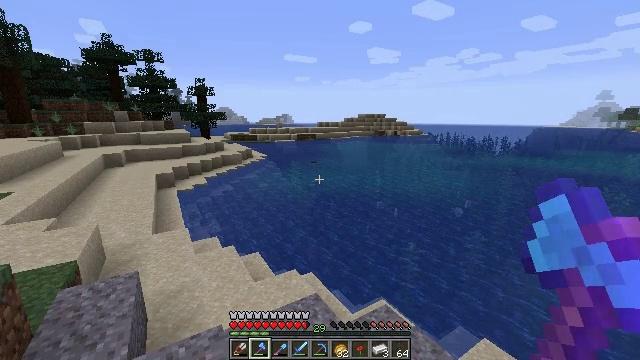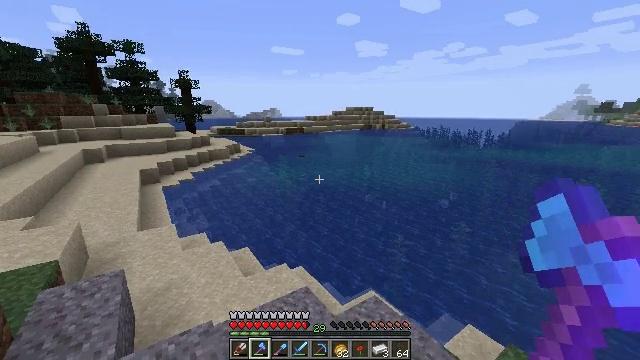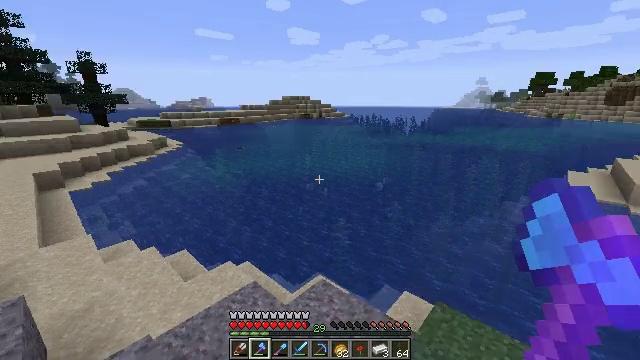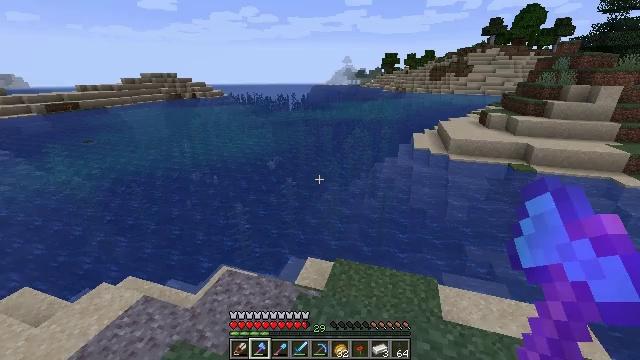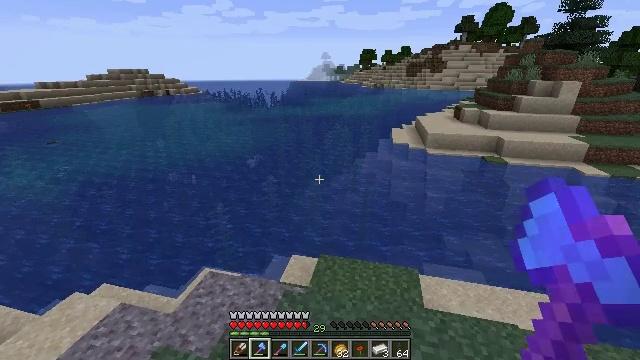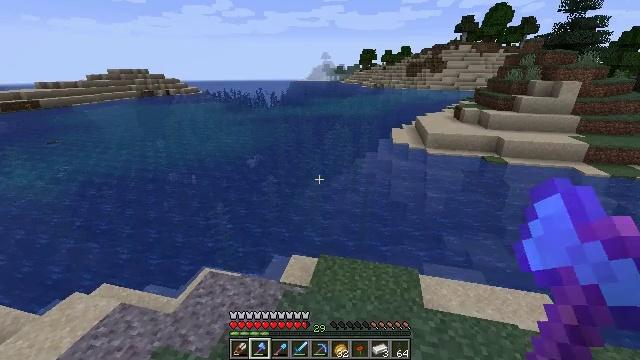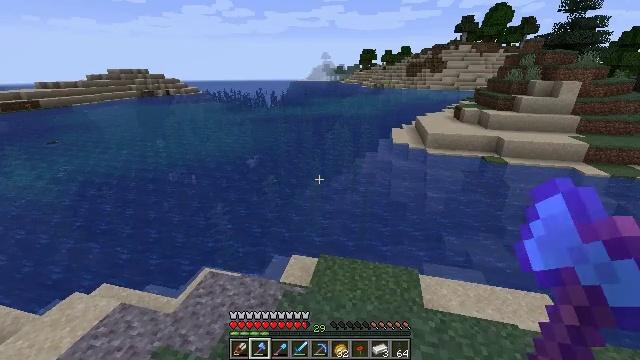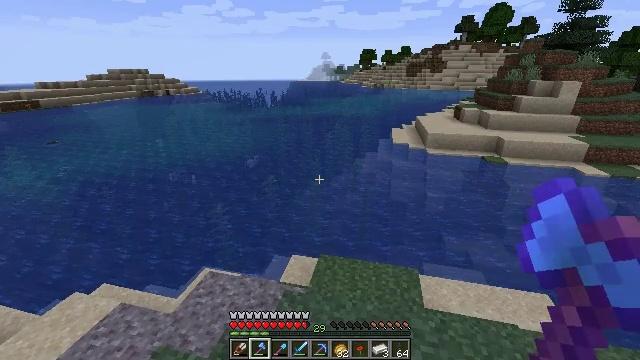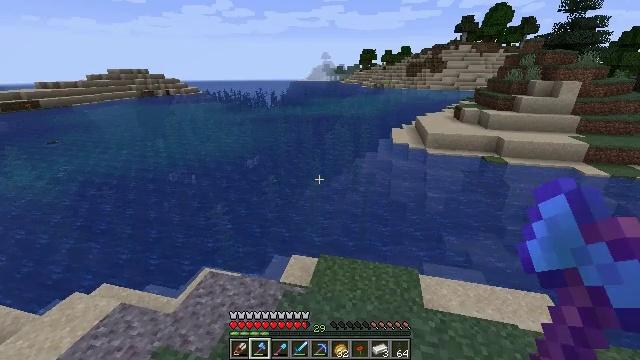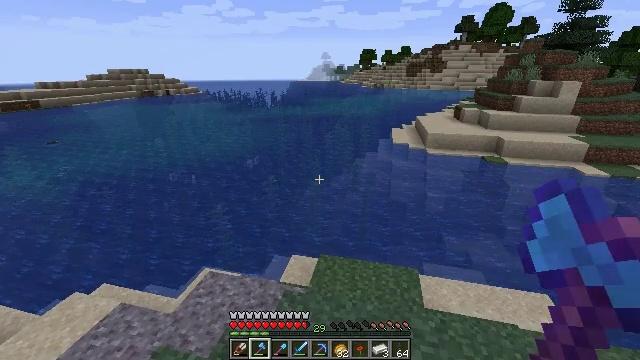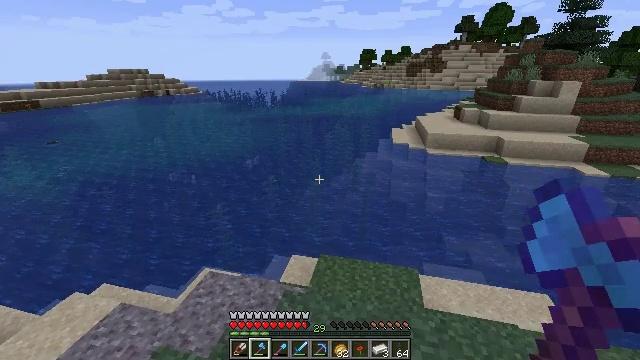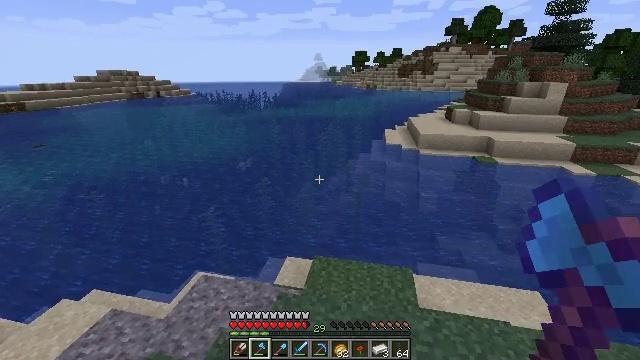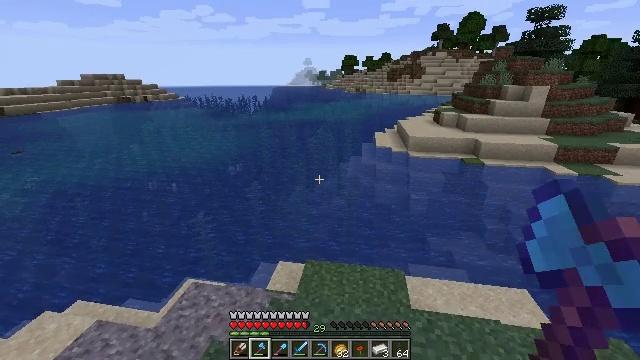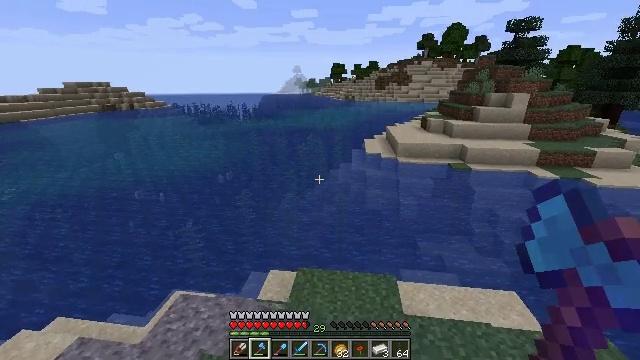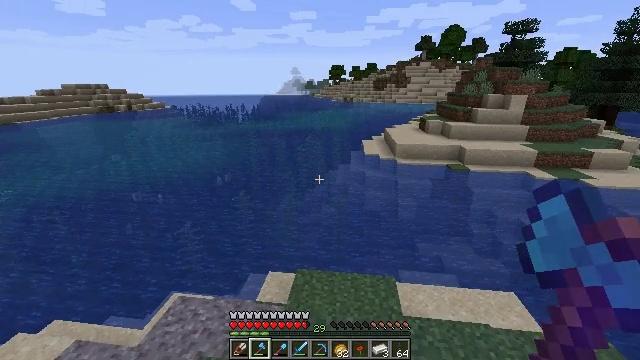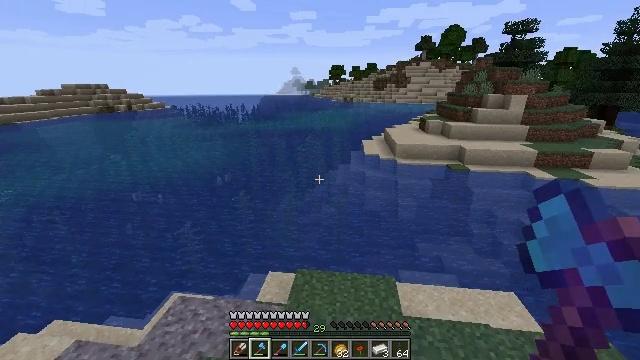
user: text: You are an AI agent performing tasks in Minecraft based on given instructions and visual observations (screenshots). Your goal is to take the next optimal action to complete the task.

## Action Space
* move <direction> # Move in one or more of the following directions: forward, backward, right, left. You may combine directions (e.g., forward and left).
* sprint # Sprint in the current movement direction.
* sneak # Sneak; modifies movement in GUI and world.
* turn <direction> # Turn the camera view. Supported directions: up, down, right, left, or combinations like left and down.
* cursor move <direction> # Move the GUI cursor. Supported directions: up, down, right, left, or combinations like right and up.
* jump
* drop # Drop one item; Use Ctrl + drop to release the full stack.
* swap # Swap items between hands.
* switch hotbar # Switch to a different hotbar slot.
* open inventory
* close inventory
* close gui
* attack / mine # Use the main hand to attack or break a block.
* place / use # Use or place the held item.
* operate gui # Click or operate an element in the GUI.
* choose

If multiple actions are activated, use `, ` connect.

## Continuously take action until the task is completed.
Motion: motion action
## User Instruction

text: Break the kelp plant in the ocean.
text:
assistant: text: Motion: turn right and down
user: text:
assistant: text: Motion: turn right and down
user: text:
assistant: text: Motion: turn right and down
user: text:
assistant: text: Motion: turn right
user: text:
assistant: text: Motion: no_op
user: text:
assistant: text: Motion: no_op
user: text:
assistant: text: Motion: no_op
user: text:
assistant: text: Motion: no_op
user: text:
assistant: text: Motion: no_op
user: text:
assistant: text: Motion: no_op
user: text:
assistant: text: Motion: turn right
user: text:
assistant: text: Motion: turn right
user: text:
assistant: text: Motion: turn right and up
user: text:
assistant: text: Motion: no_op
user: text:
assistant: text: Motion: no_op
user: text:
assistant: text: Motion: no_op
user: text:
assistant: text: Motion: no_op
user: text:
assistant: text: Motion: no_op
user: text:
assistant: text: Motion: turn right
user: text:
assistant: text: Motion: turn right
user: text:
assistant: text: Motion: no_op
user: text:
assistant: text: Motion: no_op
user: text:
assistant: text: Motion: no_op
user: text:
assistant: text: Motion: no_op
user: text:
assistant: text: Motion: turn down
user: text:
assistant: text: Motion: turn down
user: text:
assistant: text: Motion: move forward, turn down
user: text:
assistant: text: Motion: move forward, turn left and down
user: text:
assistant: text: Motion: move forward, turn left and down
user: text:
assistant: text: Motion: move forward